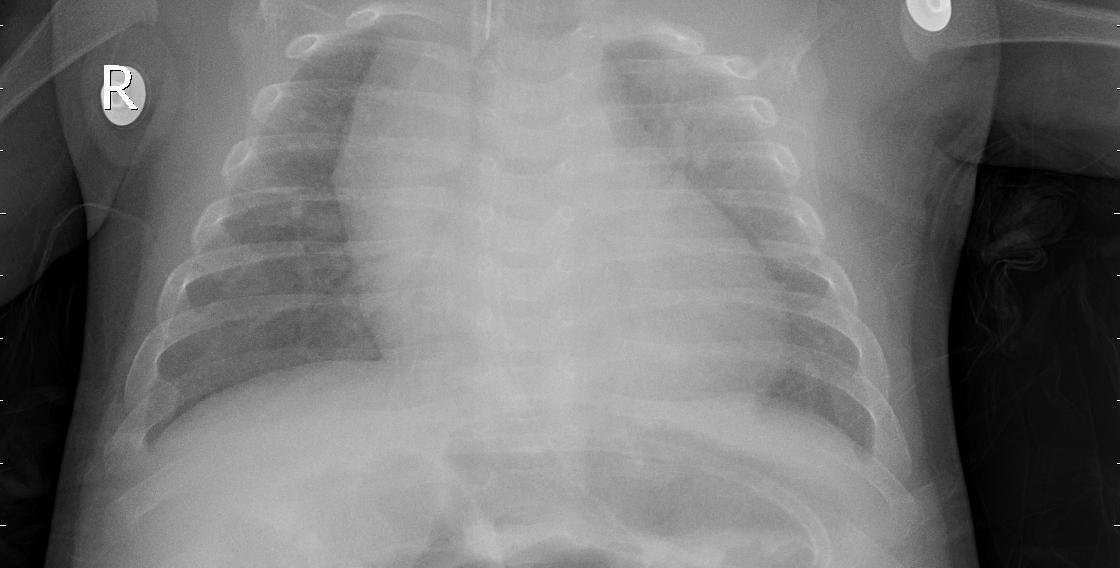
Diagnosis: PNEUMONIA